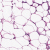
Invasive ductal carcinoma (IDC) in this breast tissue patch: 0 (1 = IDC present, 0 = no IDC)